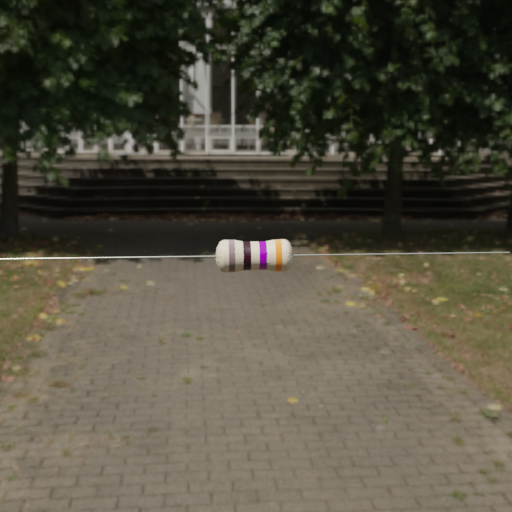
Resistor colour bands (in order): gray, black, violet, orange